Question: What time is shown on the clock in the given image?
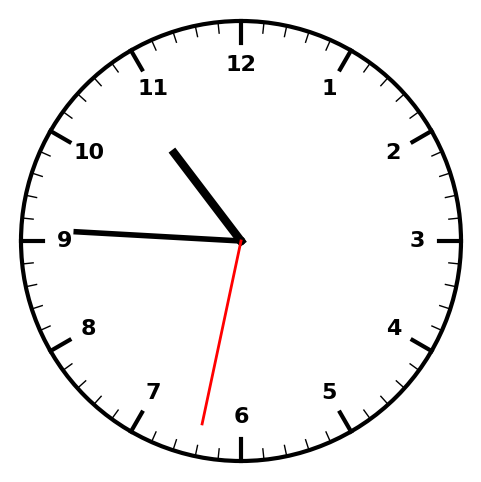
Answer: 10:45:32